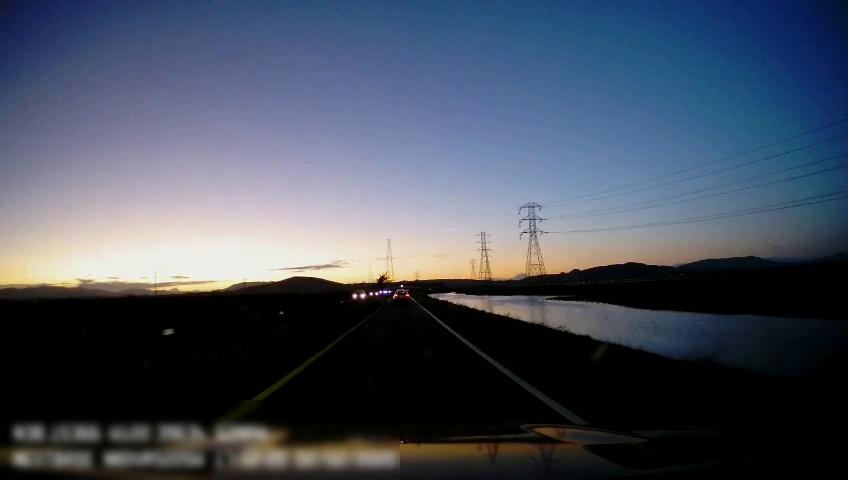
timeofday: Dusk/Dawn/Twilight
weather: Sunny
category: Drivable Space
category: Vehicles | Car
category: Vehicles | Car
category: Lanes | Current Lane
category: Lanes | Current Lane